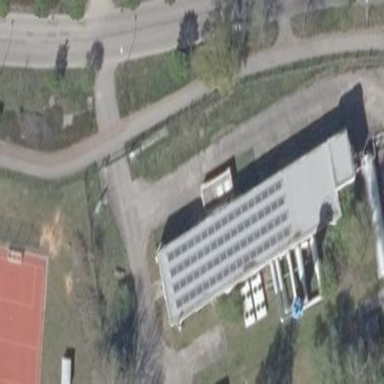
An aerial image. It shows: Building with gas-powered generator.